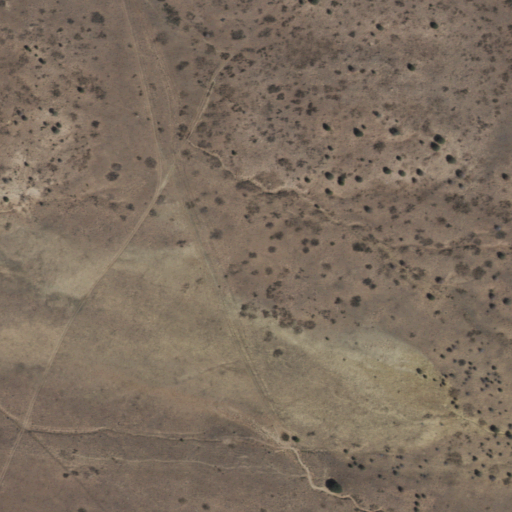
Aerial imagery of mountain in Arizona named Howell Mesa containing grassland and shrub